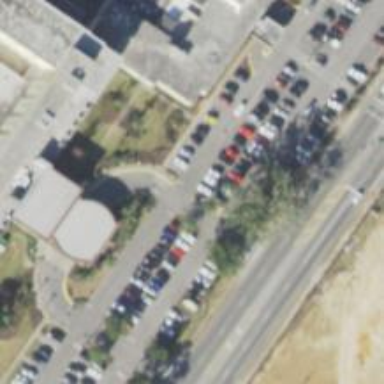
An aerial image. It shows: Parking space is available.